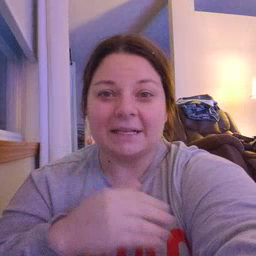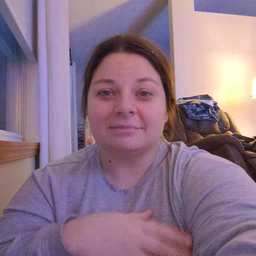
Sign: napkin